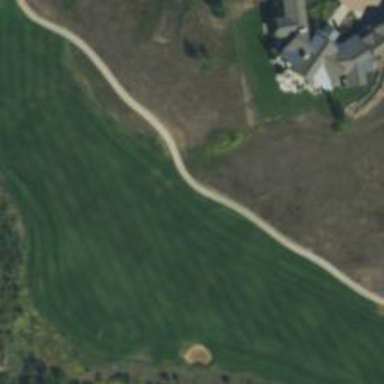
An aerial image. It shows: Well-maintained grade1 path in golf course.